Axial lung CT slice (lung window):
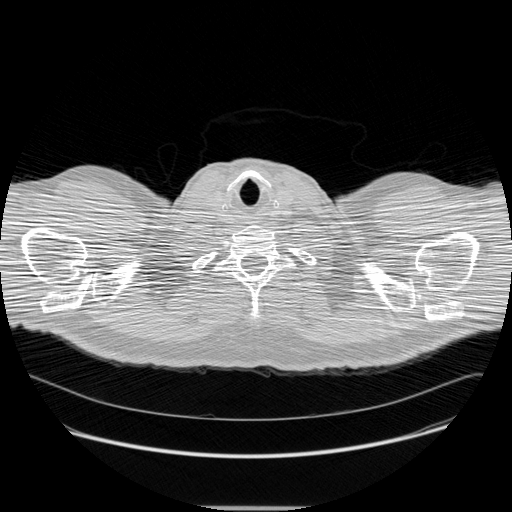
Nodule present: no